Question: I am stuck in a situation where I am trying to automate the multiple test cases having multiple scenarios within each test case. I tried using for loop, while loop, do while loop but no success.
My utilizing specifications are as follows:
Tool: Selenium WebDriver 2,
Language:Java.
In other words I am trying to automate the following functionality which is the perfect replica of my need in real world; I would appreciate any kind of help or suggestion.
Thanks
Here is what I am talking about:

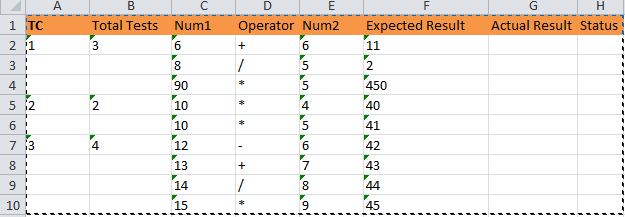
Answer: Eureka !! I figured this out. It was so simple that I can't even believe that I was stuck on such a quiet simple logic. All you have to do is to use a for loop in the main for loop and for that you have to declare a lot of variables. I know it's not a good practice but a good practice to learn for sure.
Thanks everybody for looking at one of my issues and shout out to the people who tried to solve my problem.
Thanks,
TJ